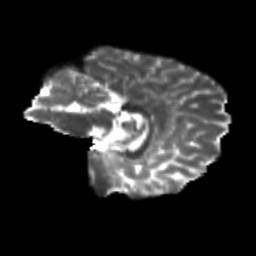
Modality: T2w
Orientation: sagittal
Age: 14
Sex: female
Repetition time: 9.512 s
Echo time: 0.089 s